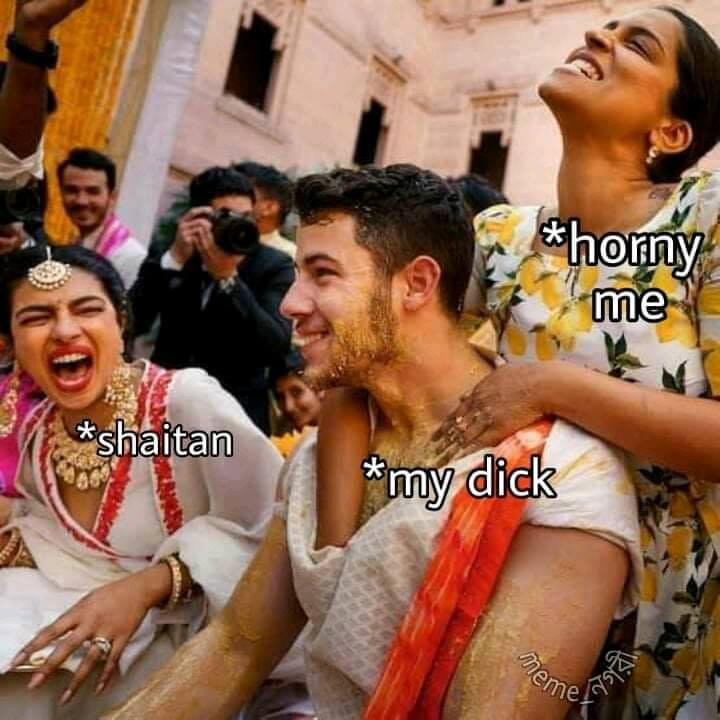
Caption: *shaitan  *my dick   *horny me
Label: non-hate